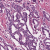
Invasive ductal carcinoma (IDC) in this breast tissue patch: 1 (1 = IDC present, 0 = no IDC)